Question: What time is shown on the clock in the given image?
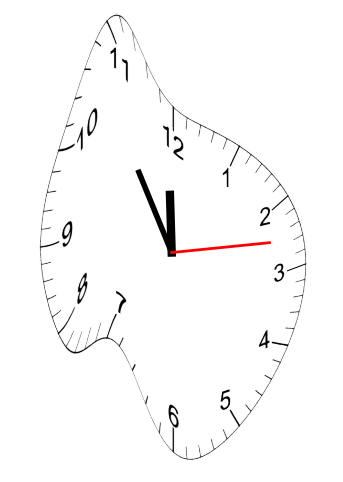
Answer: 11:54:13